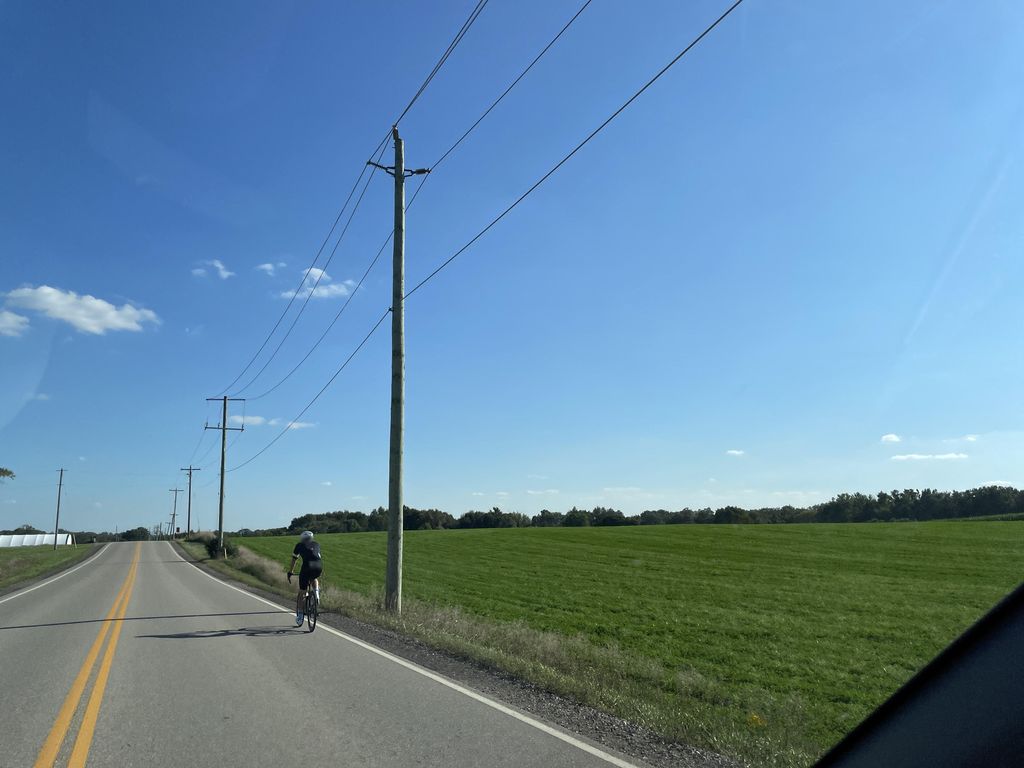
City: kitchener-waterloo